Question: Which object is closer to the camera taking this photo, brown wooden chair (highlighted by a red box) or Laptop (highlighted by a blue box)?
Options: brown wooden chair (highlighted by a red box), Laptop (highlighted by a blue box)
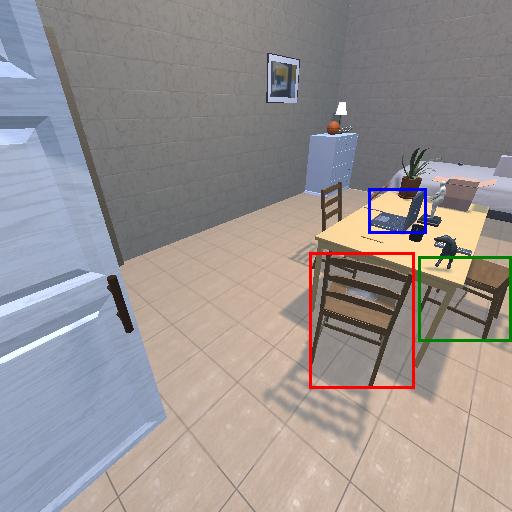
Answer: brown wooden chair (highlighted by a red box)